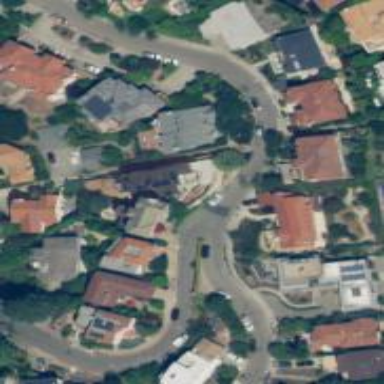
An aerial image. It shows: Residential road with separate sidewalk.